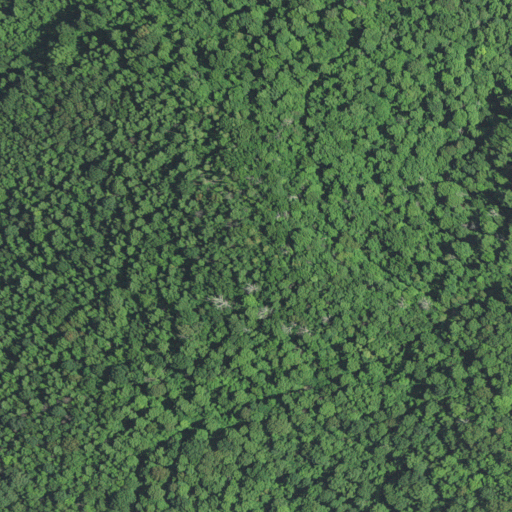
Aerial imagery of mountain in West Virginia named Antley Knob containing only deciduous forest